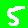
Digit: 5